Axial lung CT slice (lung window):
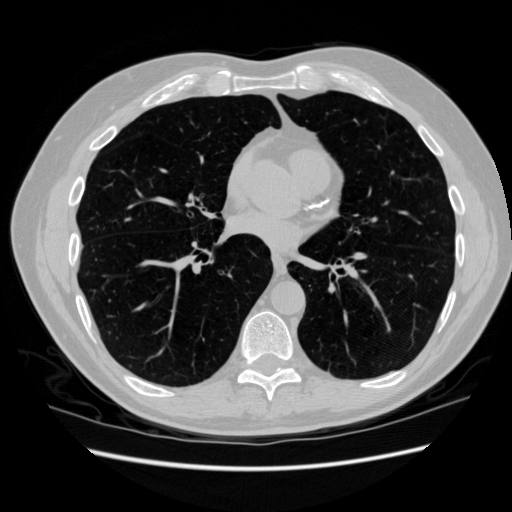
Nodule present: no